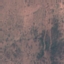
Land use / land cover class: HerbaceousVegetation